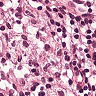
Metastatic tissue present: no